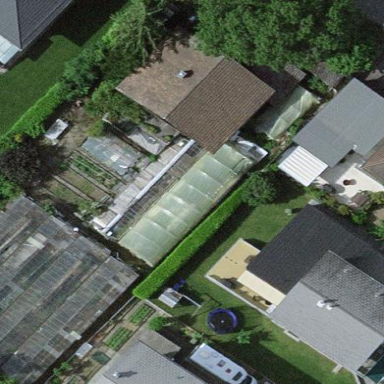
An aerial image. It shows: Greenhouse.